【题型】解答题　【知识点】向量　【难度】medium
点 $O$ 是梯形 $ABCD$ 对角线的交点，已知 $|AD| = 4$，$|BC| = 6$，$|AB| = 2$，设与 $\overrightarrow{BC}$ 同向的单位向量为 $\vec{a_0}$，与 $\overrightarrow{BA}$ 同向的单位向量为 $\vec{b_0}$。

(1) 用 $\vec{a_0}$ 和 $\vec{b_0}$ 表示 $\overrightarrow{AC}$、$\overrightarrow{CD}$ 和 $\overrightarrow{OA}$；
(2) 若点 $P$ 在梯形 $ABCD$ 所在平面上运动，且 $|\overrightarrow{CP}| = 2$，求 $|\overrightarrow{BP}|$ 的最大值和最小值。
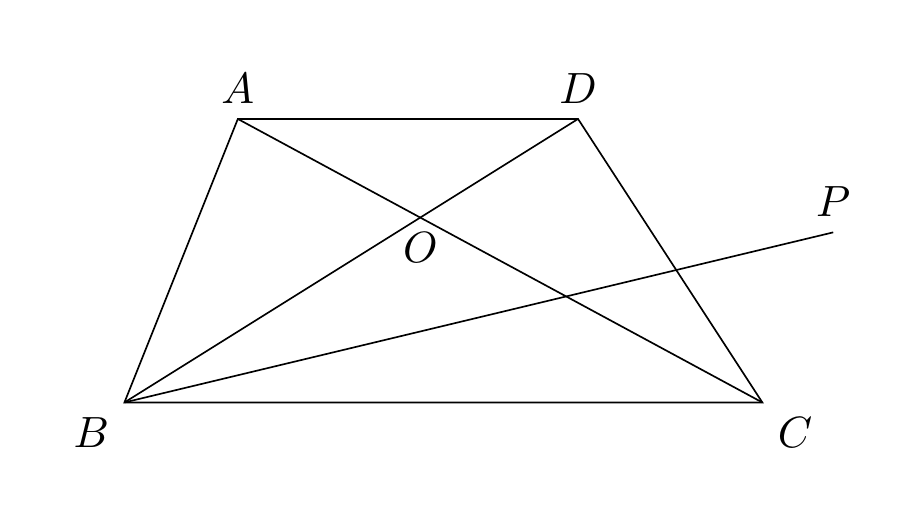
【解答】
\textbf{【答案】}
(1) $\overrightarrow{AC} = 6\vec{a_0} - 2\vec{b_0}$，$\overrightarrow{CD} = 2\vec{b_0} + 2\vec{a_0}$，$\overrightarrow{OA} = -\frac{12}{5}\vec{a_0} + \frac{4}{5}\vec{b_0}$；
(2) 最大值和最小值分别为 ${8}$ 和 ${4}$。

\vspace{0.3cm}

\textbf{【知识点】} 向量的模、向量的线性运算的几何应用

\vspace{0.3cm}

\textbf{【分析】}
(1) 根据$\overrightarrow{AC} = \overrightarrow{BC} - \overrightarrow{BA}$、$\overrightarrow{CD} = \overrightarrow{AD} - \overrightarrow{AC}$可求解出$\overrightarrow{AC}$，$\overrightarrow{CD}$关于$\vec{a}_0$和$\vec{b}_0$的表示，利用平行对应的线段比例关系求解出$\overrightarrow{OA}$的表示；

(2) 根据向量的三角不等式求解出$|\overrightarrow{BP}|$的最大值和最小值，注意取等条件说明。

\vspace{0.3cm}

\textbf{【详解】}
(1) 因为$\overrightarrow{BC} = 6\vec{a}_0$，$\overrightarrow{BA} = 2\vec{b}_0$，所以
\[
\overrightarrow{AC} = \overrightarrow{BC} - \overrightarrow{BA} = 6\vec{a}_0 - 2\vec{b}_0,
\]
所以
\[
\overrightarrow{CD} = \overrightarrow{AD} - \overrightarrow{AC} = 4\vec{a}_0 - (6\vec{a}_0 - 2\vec{b}_0) = 2\vec{b}_0 - 2\vec{a}_0,
\]
因为$AD \parallel BC$，所以
\[
\frac{|AD|}{|BC|} = \frac{|AO|}{|OC|} = \frac{2}{3},
\]
所以
\[
\overrightarrow{OA} = -\frac{2}{5}\overrightarrow{AC} = -\frac{2}{5}(6\vec{a}_0 - 2\vec{b}_0) = -\frac{12}{5}\vec{a}_0 + \frac{4}{5}\vec{b}_0;
\]

(2) 因为
\[
|\overrightarrow{BP}| \models |\overrightarrow{BC} + \overrightarrow{CP}| \leq |\overrightarrow{BC}| + |\overrightarrow{CP}| = 6 + 2 = 8,
\]
取等号时$B$，$C$，$P$三点共线且$C$在$B$，$P$中间，

又
\[
|\overrightarrow{BP}| \models |\overrightarrow{CP} - \overrightarrow{CB}| \geq \big||\overrightarrow{CB}| - |\overrightarrow{CP}|\big| = |6 - 2| = 4,
\]
取等号时$B$，$C$，$P$三点共线且$P$在$B$，$C$中间，

综上可知，$|\overrightarrow{BP}|$的最大值为$8$，最小值为$4$。